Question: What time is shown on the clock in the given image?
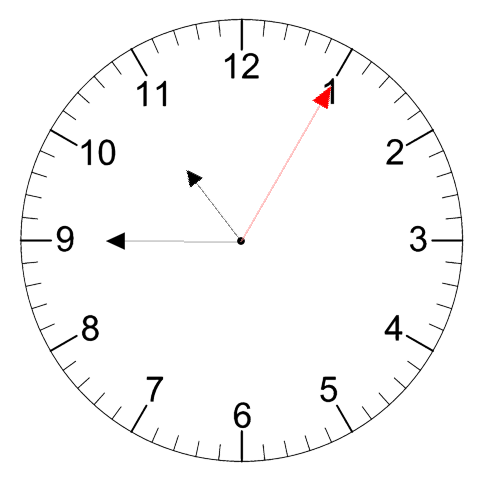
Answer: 10:45:05